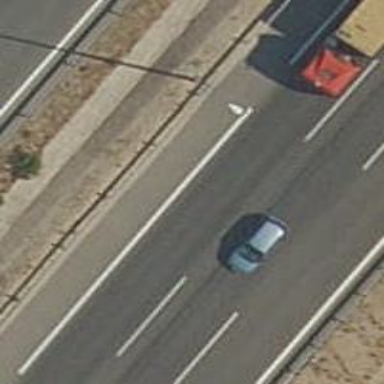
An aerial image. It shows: Motorway.